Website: macys
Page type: customer-info-address
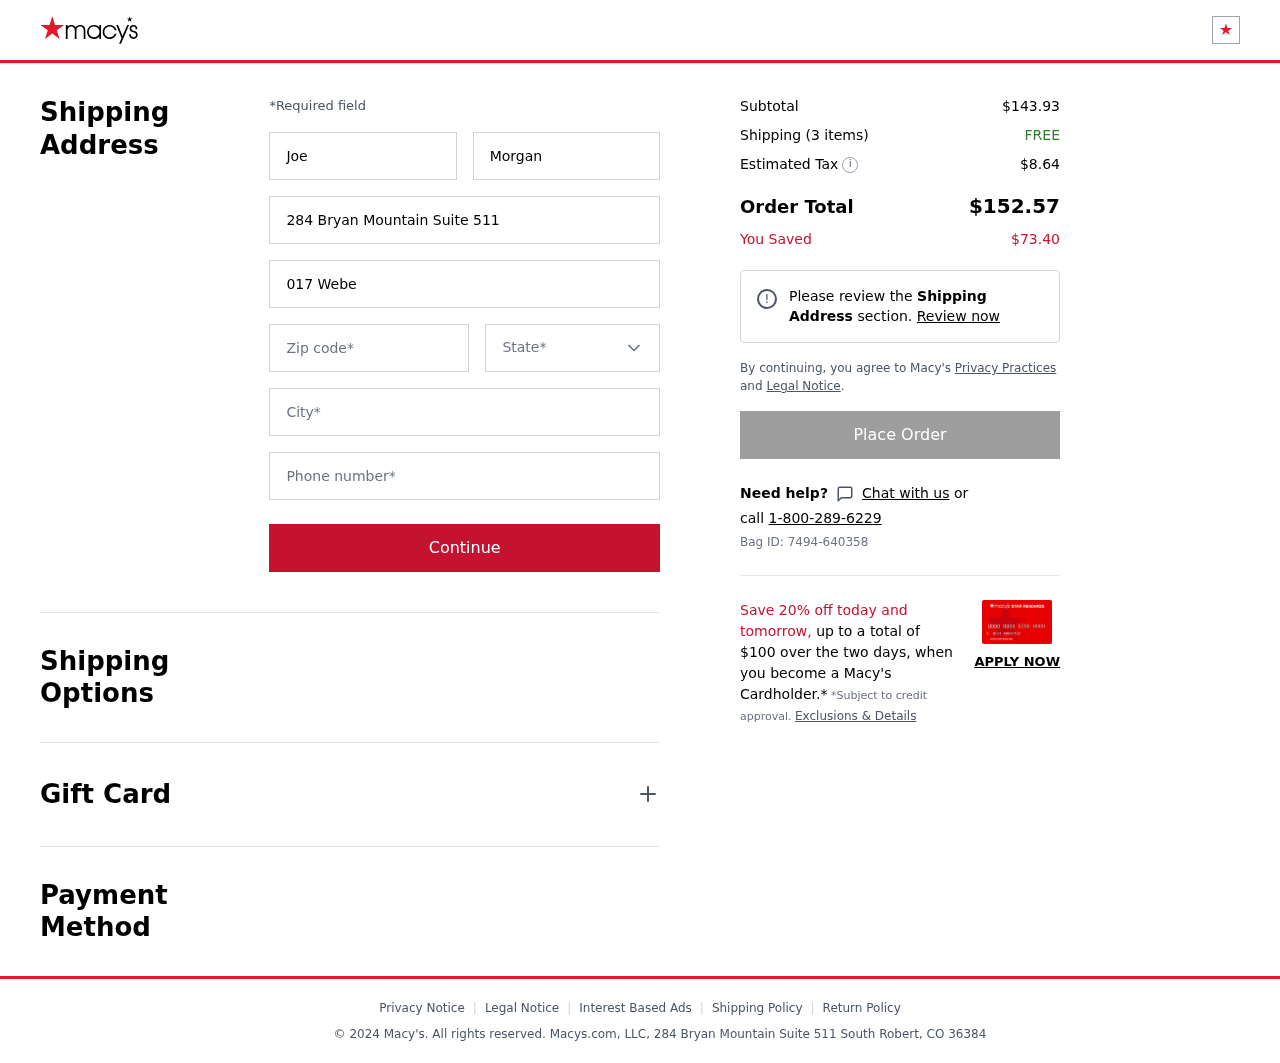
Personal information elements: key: PII_CITY
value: South Robert
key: PII_FIRSTNAME
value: Joe
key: PII_LASTNAME
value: Morgan
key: PII_PHONE
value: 6228077304
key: PII_POSTCODE
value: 36384
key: PII_STATE
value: Colorado
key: PII_STREET
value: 284 Bryan Mountain Suite 511
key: PII_STREET2
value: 017 Weber Junction
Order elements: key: ORDER_SUBTOTAL
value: $143.93
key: ORDER_NUM_ITEMS
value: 3
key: ORDER_SHIPPING_COST
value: FREE
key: ORDER_TAX
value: $8.64
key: ORDER_TOTAL
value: $152.57
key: ORDER_SAVINGS
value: $73.40
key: ORDER_BAG_ID
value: Bag ID: 7494-640358